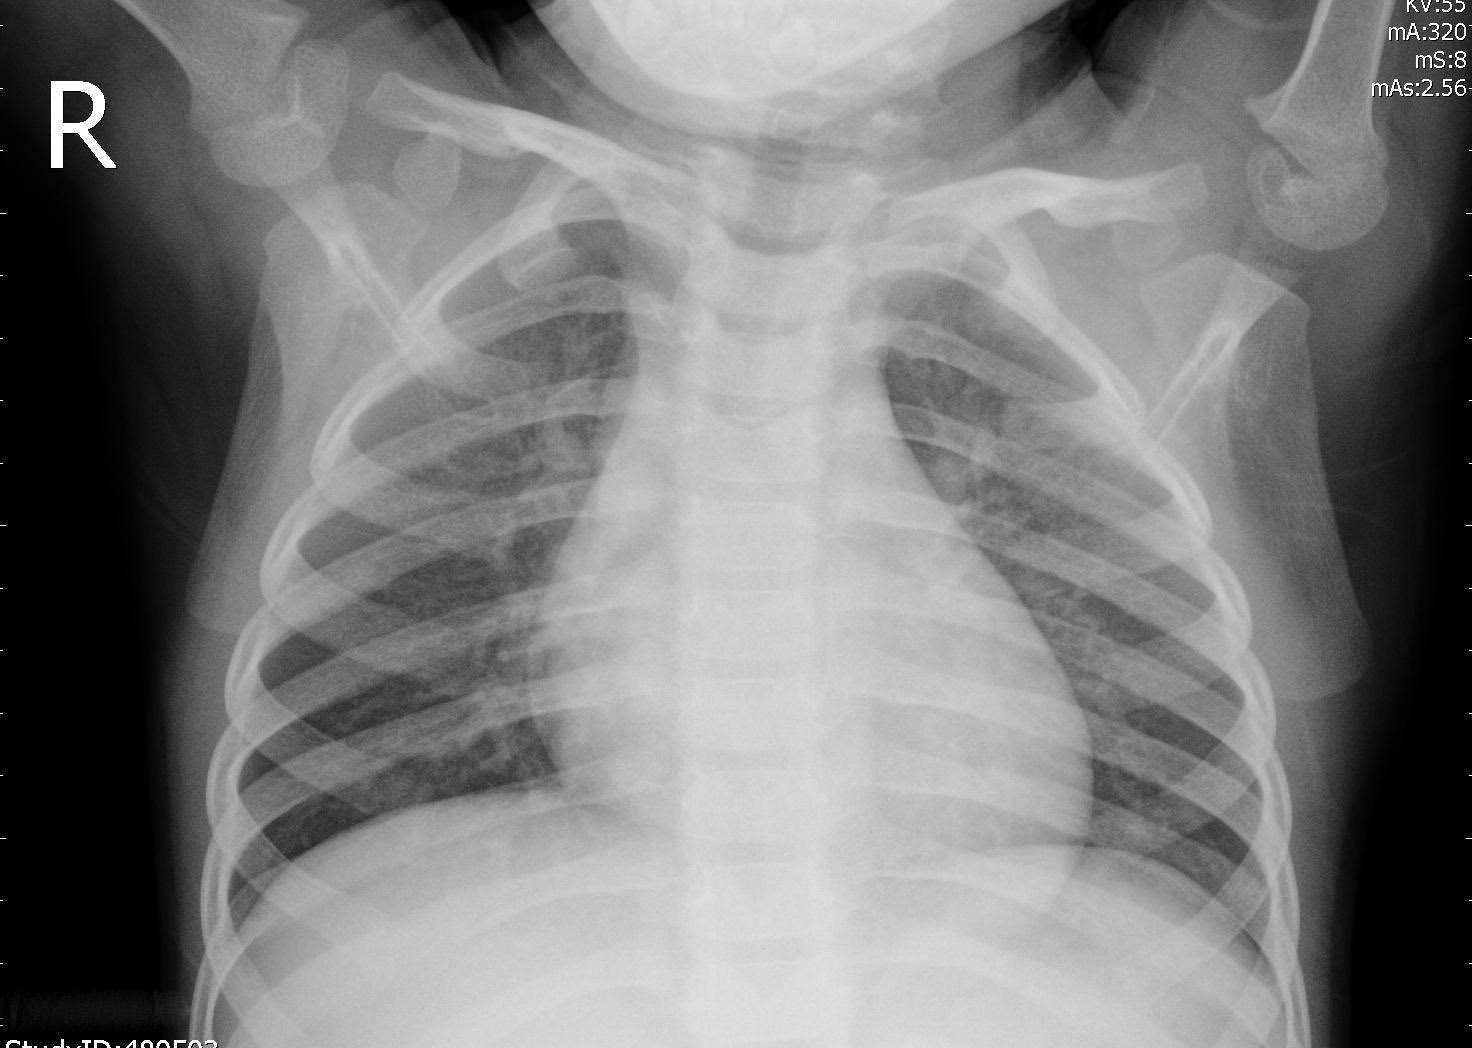
Diagnosis: PNEUMONIA